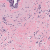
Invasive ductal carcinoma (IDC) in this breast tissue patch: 0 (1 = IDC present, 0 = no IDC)